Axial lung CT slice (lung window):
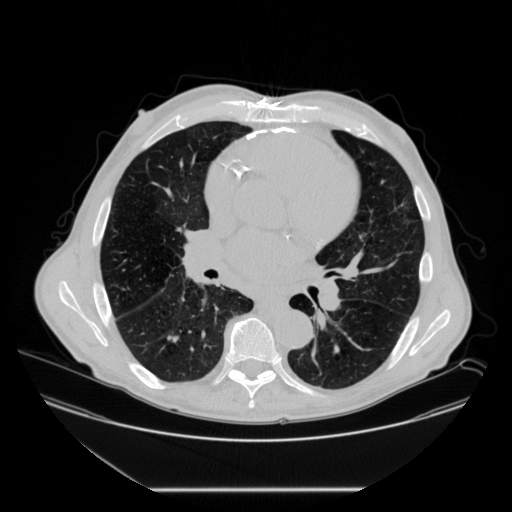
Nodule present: no